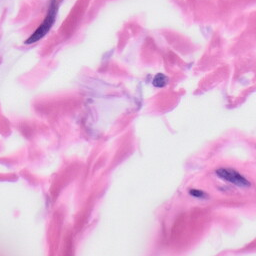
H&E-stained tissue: Skin